Aerial crown-view tile of a tropical tree (Barro Colorado Island, Panama), acquired 20240813:
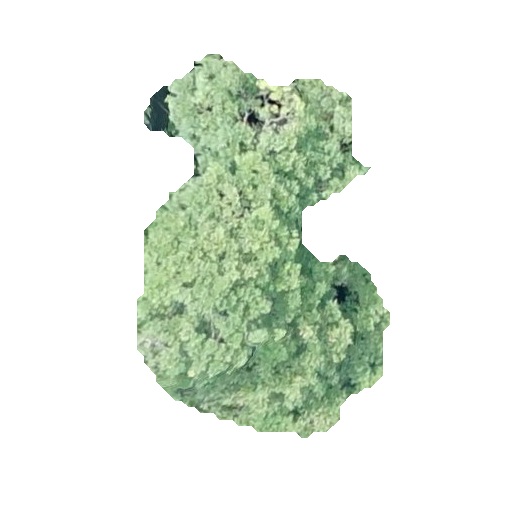
Species: Tabebuia rosea
GBIF accepted scientific name: Tabebuia rosea
Crown area: 101.404 m²